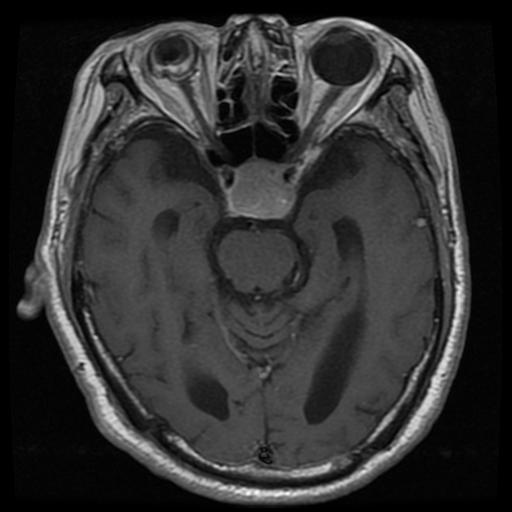
Label: pituitary